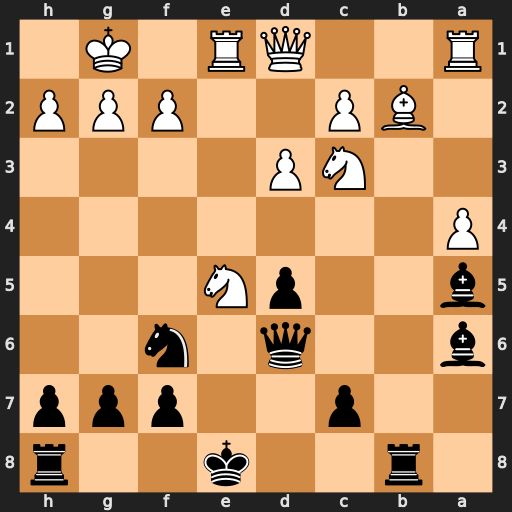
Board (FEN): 1r2k2r/2p2ppp/b2q1n2/b2pN3/P7/2NP4/1BP2PPP/R2QR1K1
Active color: b
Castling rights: k
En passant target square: -
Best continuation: O-O Nb5 Bxb5 Ba3 c5